Question: basically I have already solved my problem, but I would like to understand why I needed to do it how I did it. Therefore I created a short example, available at <URL>
Now I wanted to ask why I need to use the !important rule inside
'''
.navbar-brand {
color: #eae8e8 !important;
}
'''
to change the color of .navbar-brand? As of my understanding the custom CSS should overwrite the bootstrap default css rules. But for any reason the bootstrap default CSS rules are applied before the custom CSS rules if I do not use the !important rule. See

Can anybody please explain why I need to use here the !important rule?
Best regards,
Herbert
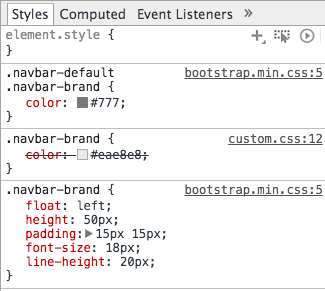
Answer: You don't need to use the '!important' every time.
The rule is, whatever css comes later is taken. So, if you have
'''
.aClass {
color:red;
}
'''
in
and
'''
.aClass {
color:blue;
}
'''
in ,
and you include after , the text having 'aClass' will be blue.
You only use '!important' when you want one rule to override everything else.
---
Edit: After the OP's comment, the actual answer to this question is this.
In the 'bootstrap.css' file, we have something like:
'''
.navbar-default .navbar-brand {
color: #hashtag;
}
'''
therefore, when you do:
'''
.navbar-brand {
color: #newHashtag;
}
'''
it doesn't change the color of '.navbar-brand' that is invoked by '.navbar-default' (You use this class through '.navbar-default' in your HTML). Here, '.navbar-brand' is a descendant of '.navbar-default'. But, when you put in the '!important', it tells all '.navbar-brand's to change color.
So, if you do want to change the color of your '.navbar-brand', try something like:
'''
.navbar-default .navbar-brand {
color: #newHashtag;
}
'''
For more information, read up on in CSS.